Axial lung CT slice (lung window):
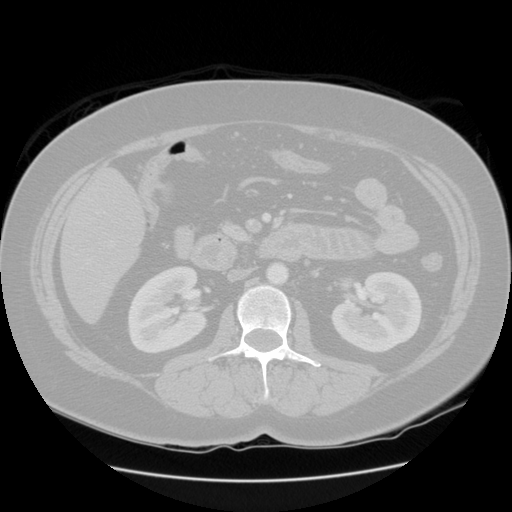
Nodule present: no